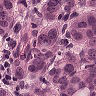
Metastatic tissue present: yes